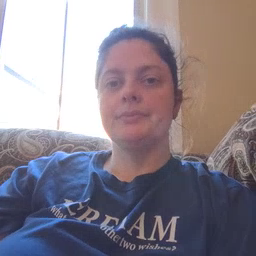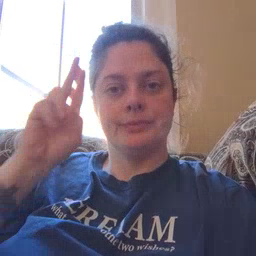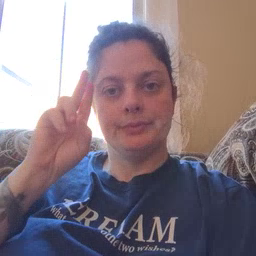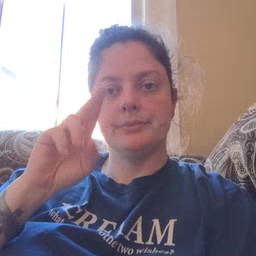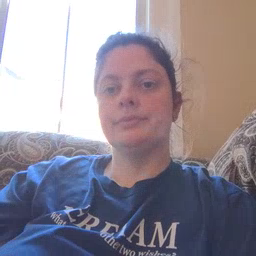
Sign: uncle